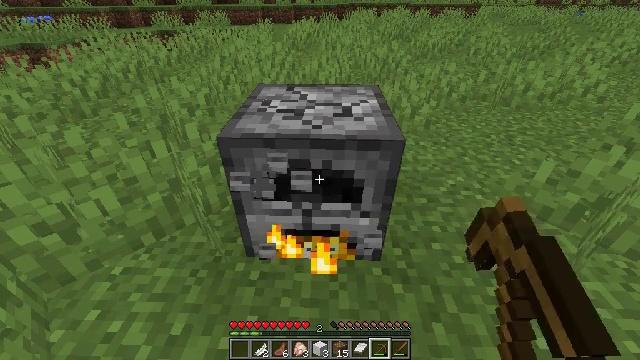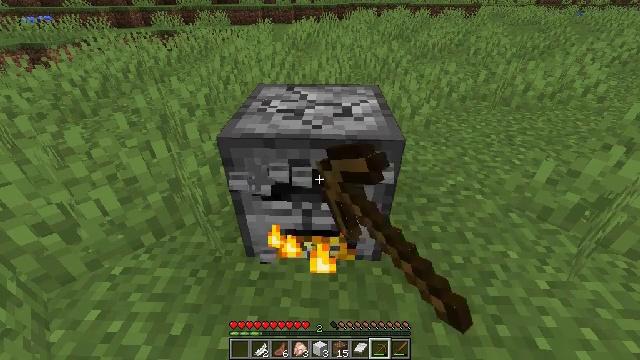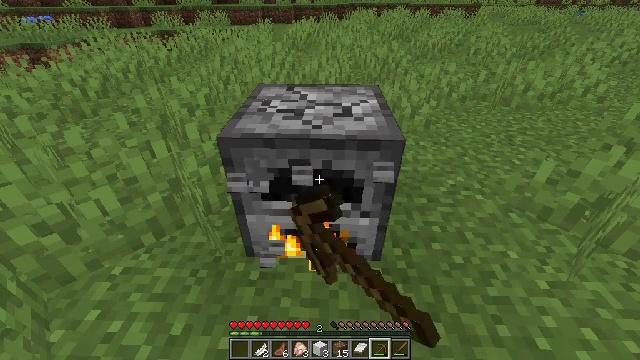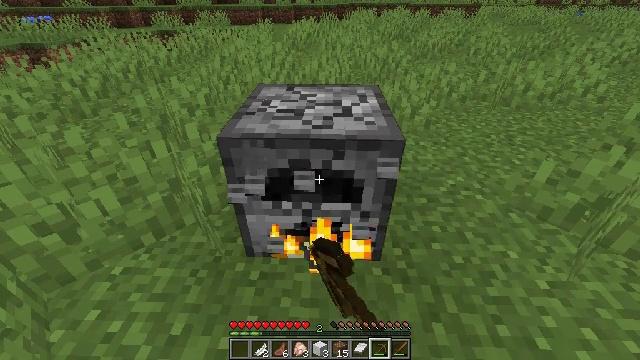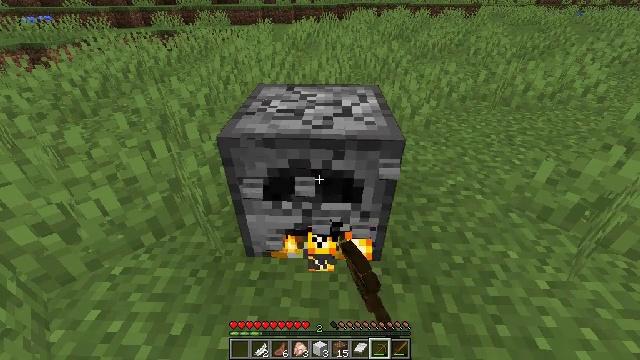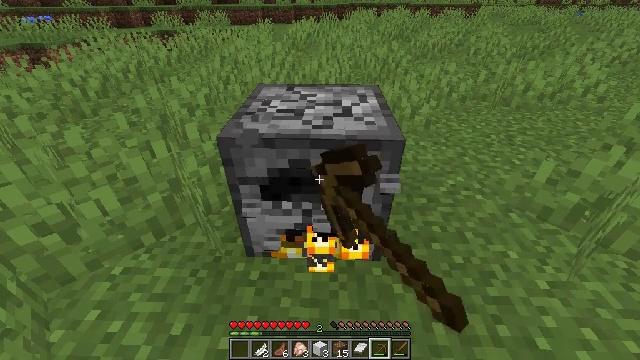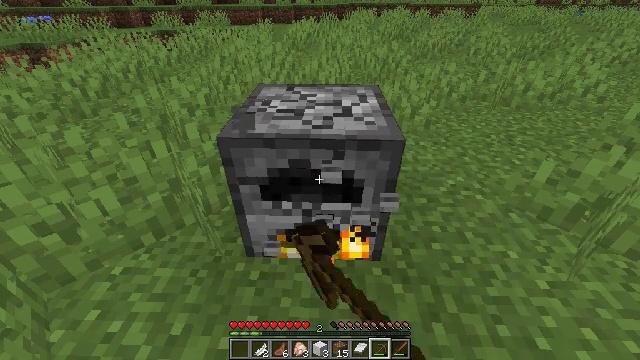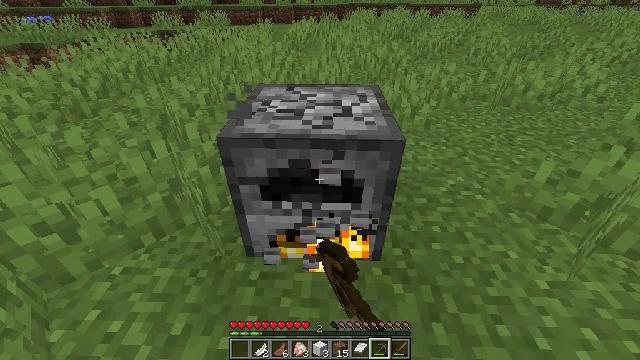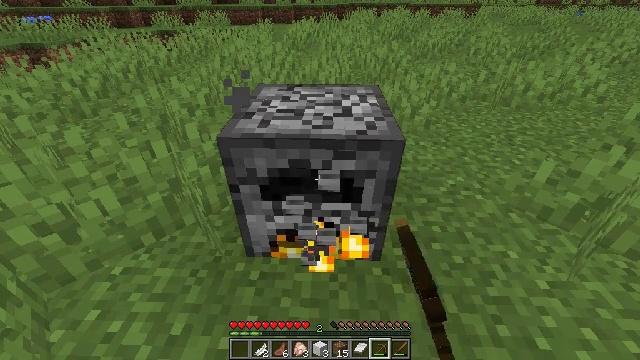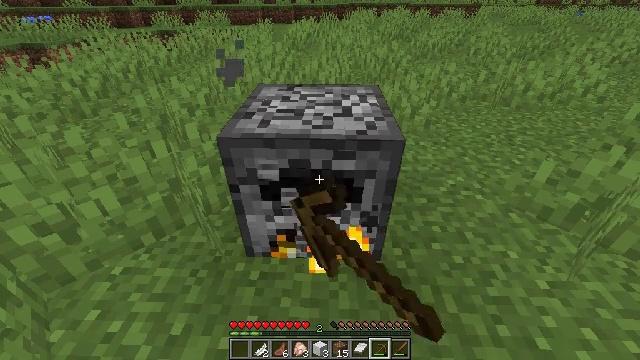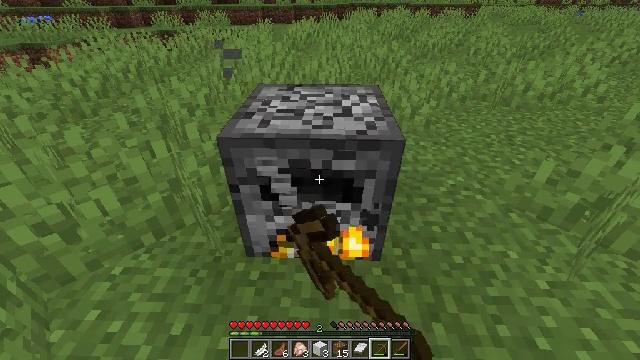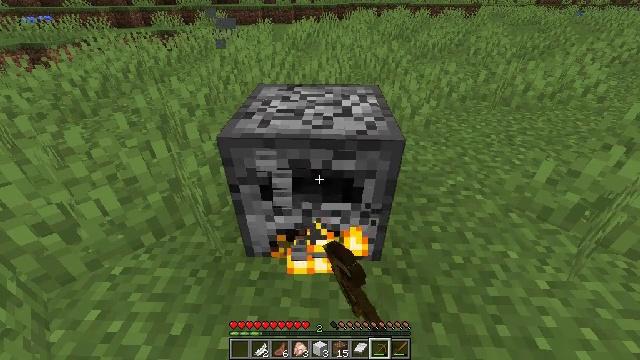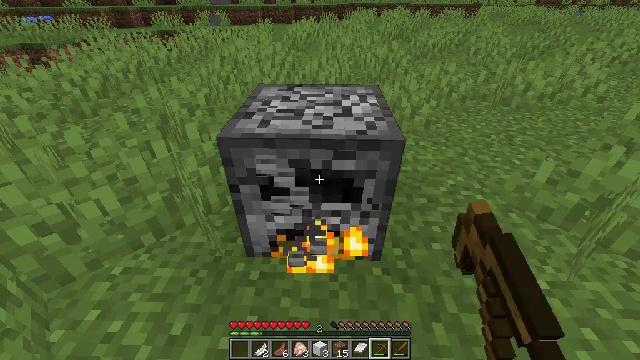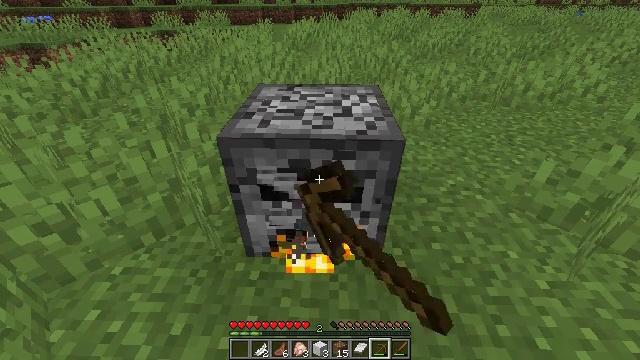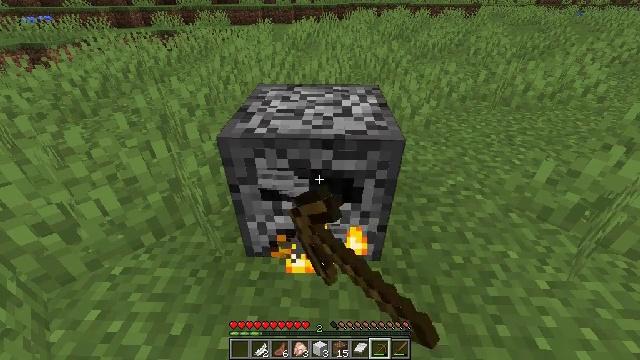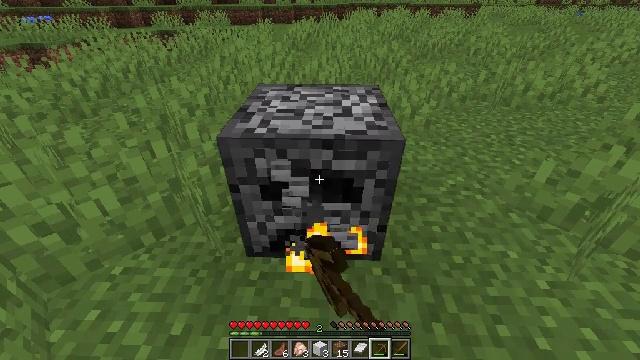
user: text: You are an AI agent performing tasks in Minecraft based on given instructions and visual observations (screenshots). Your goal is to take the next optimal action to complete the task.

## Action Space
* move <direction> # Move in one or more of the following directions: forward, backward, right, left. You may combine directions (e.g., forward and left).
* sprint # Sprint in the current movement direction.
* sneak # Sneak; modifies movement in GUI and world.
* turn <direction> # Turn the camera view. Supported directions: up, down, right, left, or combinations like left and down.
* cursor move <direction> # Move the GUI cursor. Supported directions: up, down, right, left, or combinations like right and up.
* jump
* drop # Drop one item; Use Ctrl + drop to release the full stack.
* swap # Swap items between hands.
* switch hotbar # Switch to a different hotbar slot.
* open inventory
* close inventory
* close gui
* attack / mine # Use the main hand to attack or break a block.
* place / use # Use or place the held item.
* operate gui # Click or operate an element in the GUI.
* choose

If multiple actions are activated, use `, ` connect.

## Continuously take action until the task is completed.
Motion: motion action
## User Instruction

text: Get the furnace back into your inventory.
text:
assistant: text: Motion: attack / mine
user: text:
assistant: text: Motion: attack / mine
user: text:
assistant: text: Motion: attack / mine
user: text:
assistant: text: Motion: attack / mine
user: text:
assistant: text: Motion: attack / mine
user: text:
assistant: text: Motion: attack / mine
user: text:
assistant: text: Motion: attack / mine
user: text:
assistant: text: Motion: attack / mine
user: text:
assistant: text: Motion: attack / mine
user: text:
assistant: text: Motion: attack / mine
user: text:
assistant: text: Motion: attack / mine
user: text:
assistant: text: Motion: attack / mine
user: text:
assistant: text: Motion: attack / mine
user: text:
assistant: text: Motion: attack / mine
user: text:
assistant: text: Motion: attack / mine
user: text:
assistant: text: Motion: attack / mine
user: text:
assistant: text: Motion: attack / mine
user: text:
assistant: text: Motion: attack / mine
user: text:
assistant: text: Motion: attack / mine
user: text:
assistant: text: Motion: attack / mine
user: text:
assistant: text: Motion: attack / mine
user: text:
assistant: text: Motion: attack / mine
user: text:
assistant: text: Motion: attack / mine
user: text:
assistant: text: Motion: attack / mine